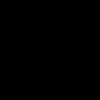
Label: dusty